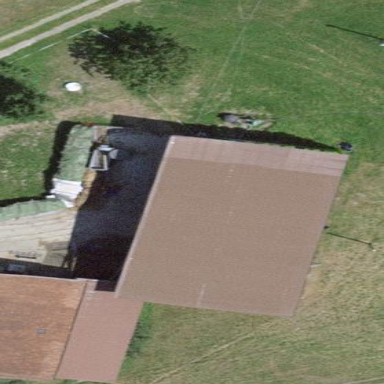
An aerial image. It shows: Barn.